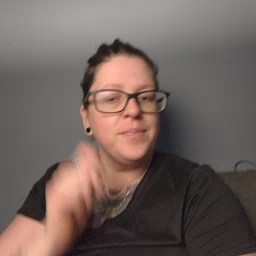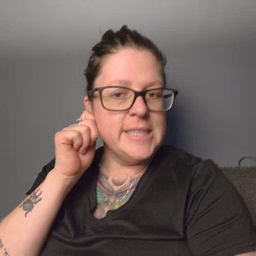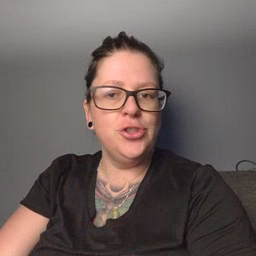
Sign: ear